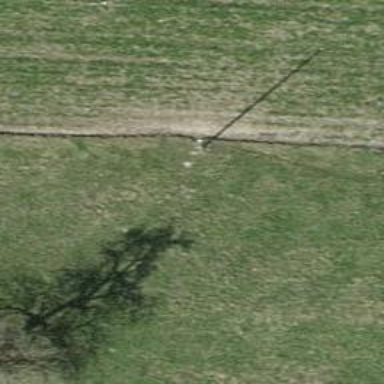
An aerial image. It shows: Minor power line.